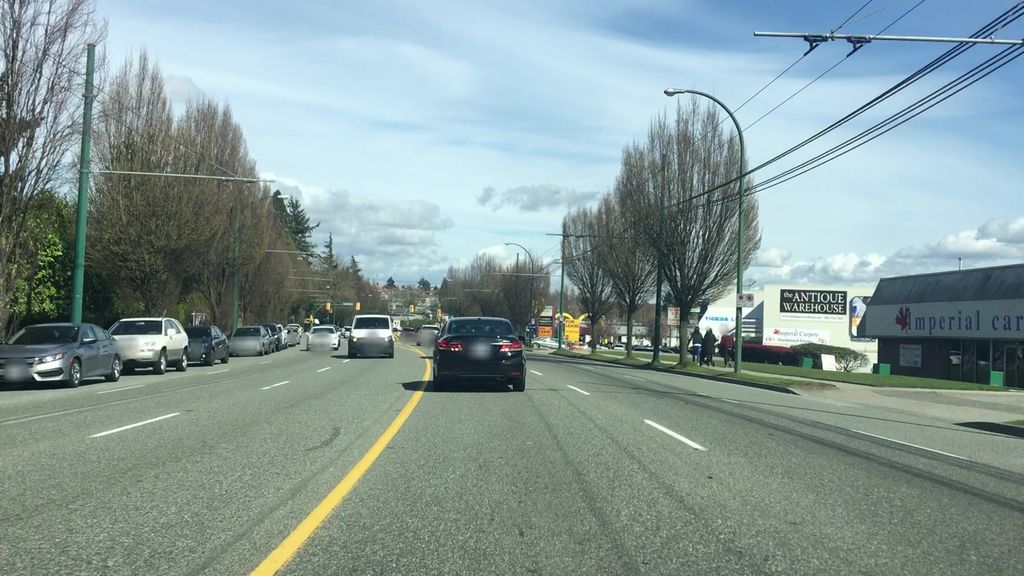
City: vancouver